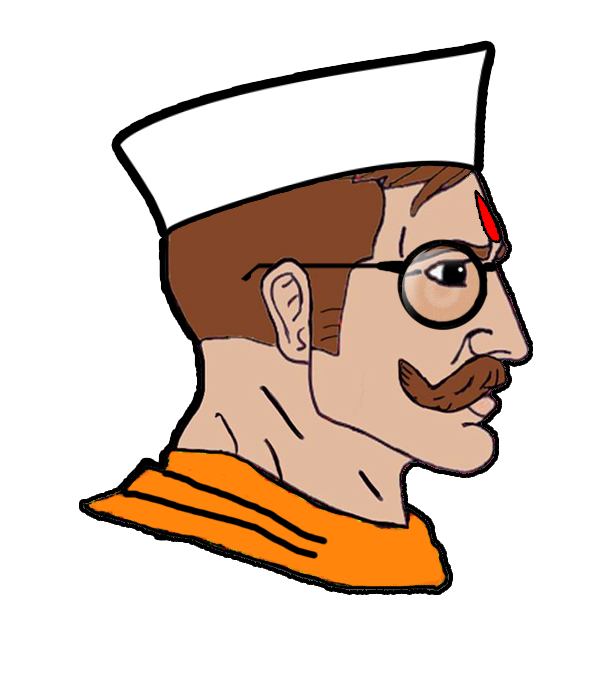
Label: 4_Yes_Chad